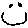
Label: smiley face